Interaction volume radius: 10 \u00c5
Interaction volume height: 10 \u00c5
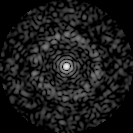
Disorder parameter: 0.8909